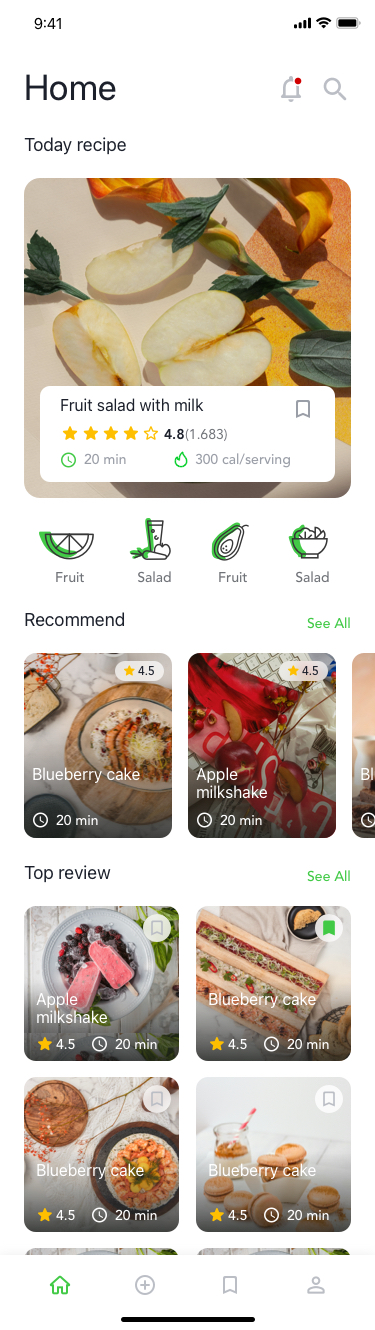
Text in this UI design:
Fruit
Salad
Fruit
Salad
See All
Recommend
See All
Top review
Fruit salad with milk
20 min
300 cal/serving
4.8
(1.683)
20 min
4.5
Blueberry cake
Blueberry cake
4.5
20 min
Apple milkshake
4.5
20 min
Blueberry cake
4.5
20 min
Blueberry cake
4.5
20 min
Blueberry cake
4.5
20 min
Apple milkshake
Home
Today recipe